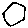
Label: hexagon